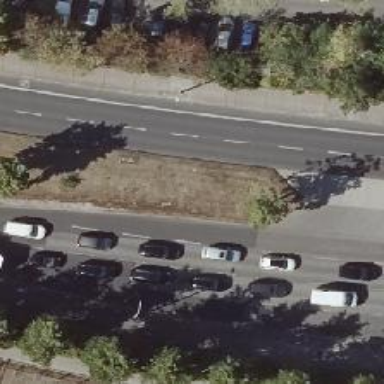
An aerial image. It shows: Primary highway with asphalt surface. It has lane markings and is dual carriageway.